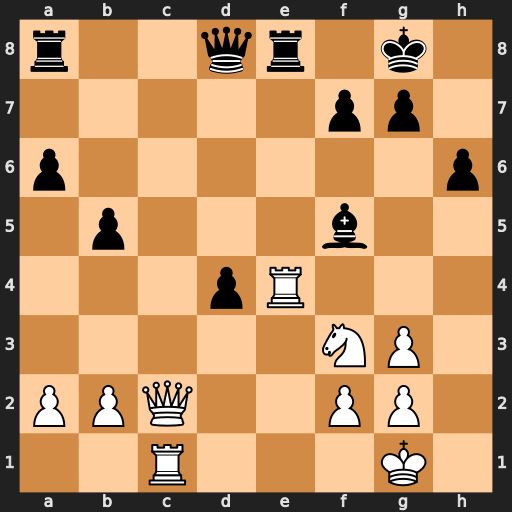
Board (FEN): r2qr1k1/5pp1/p6p/1p3b2/3pR3/5NP1/PPQ2PP1/2R3K1
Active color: w
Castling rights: -
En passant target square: -
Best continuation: Rxe8+ Qxe8 Qxf5